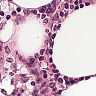
Metastatic tissue present: no